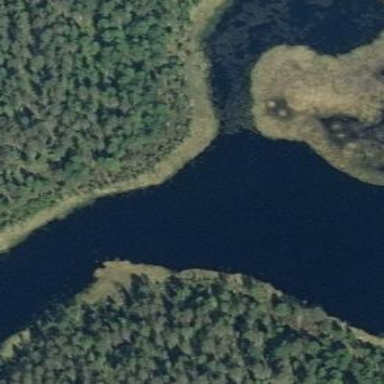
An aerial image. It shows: Serene lake.